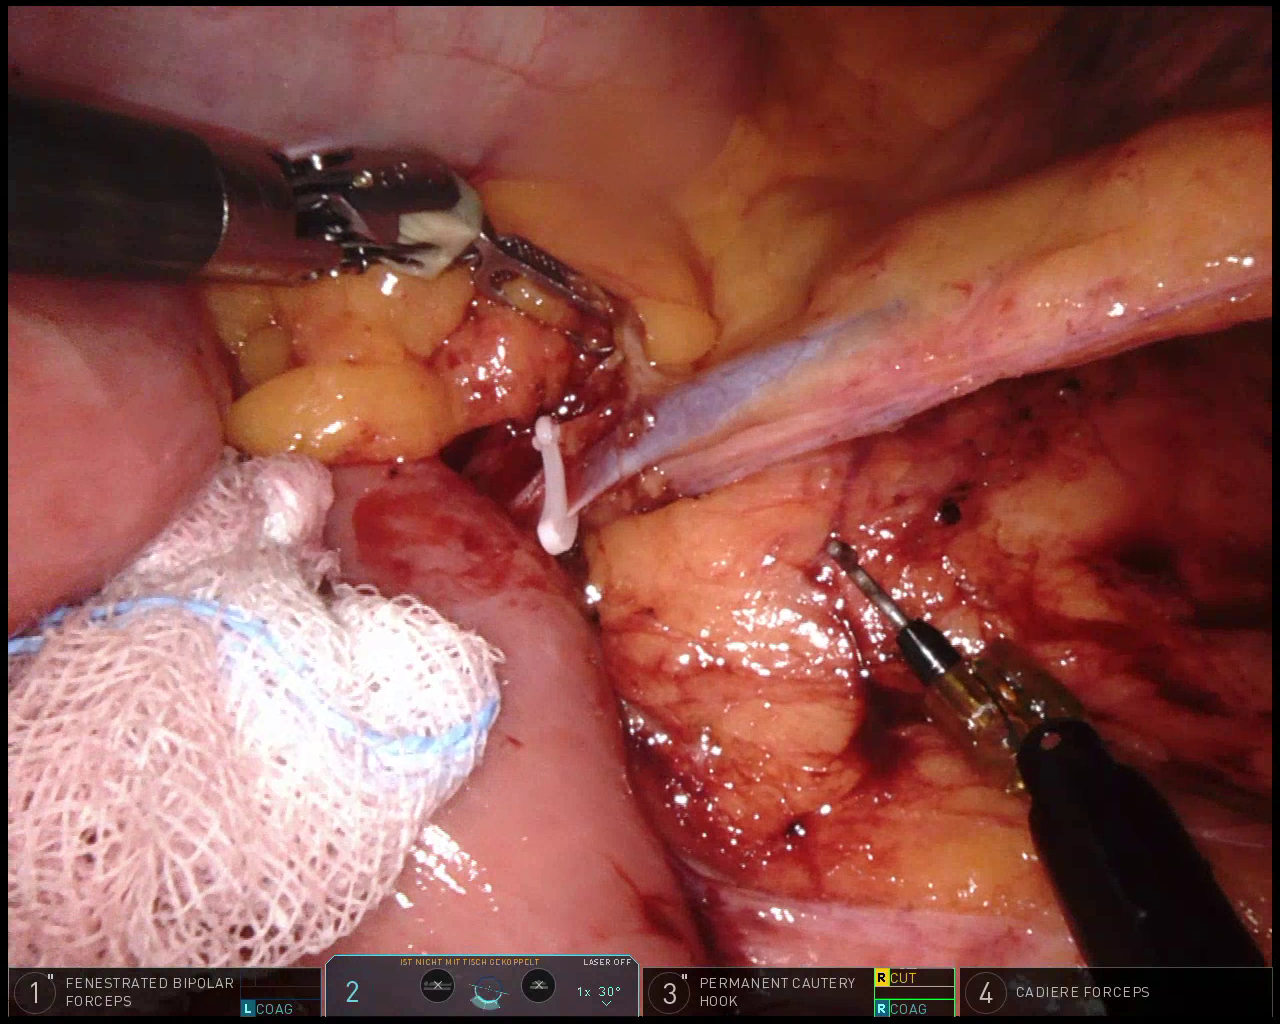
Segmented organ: small_intestine
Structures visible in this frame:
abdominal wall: no
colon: yes
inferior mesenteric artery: no
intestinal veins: yes
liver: no
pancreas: no
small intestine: yes
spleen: no
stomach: no
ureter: no
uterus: no
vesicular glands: no